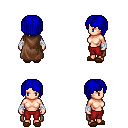
a pixel art fantasy rpg character, female body template, human, light skin, brown cape, red pants, blue pageboy hairstyle, white cloth bandages, brown slippers, four views (front, back, left, right), 2x2 character sprite sheet, small pixel art, hard edges, no anti-aliasing